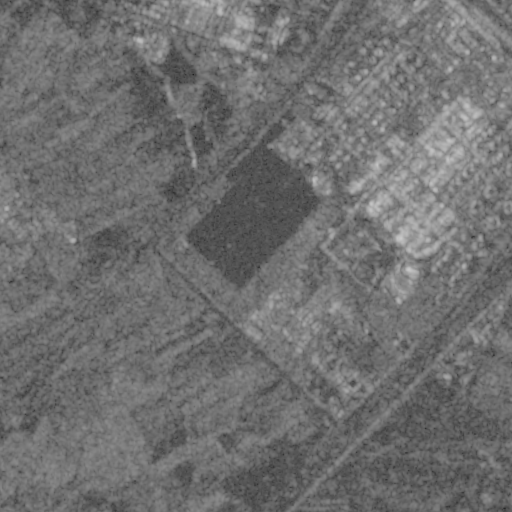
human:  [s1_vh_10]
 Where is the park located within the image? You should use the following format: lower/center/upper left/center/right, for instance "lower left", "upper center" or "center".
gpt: The park is located in the upper right of the image.
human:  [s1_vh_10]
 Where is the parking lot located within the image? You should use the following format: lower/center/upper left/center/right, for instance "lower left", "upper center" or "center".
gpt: The parking lot is located in the upper center of the image.
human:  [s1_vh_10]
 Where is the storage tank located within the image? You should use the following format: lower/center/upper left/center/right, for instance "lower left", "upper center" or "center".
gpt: The storage tank is located in the upper of the image.
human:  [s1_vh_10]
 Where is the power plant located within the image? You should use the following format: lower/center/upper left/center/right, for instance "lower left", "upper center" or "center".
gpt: There is no power plant in the image.

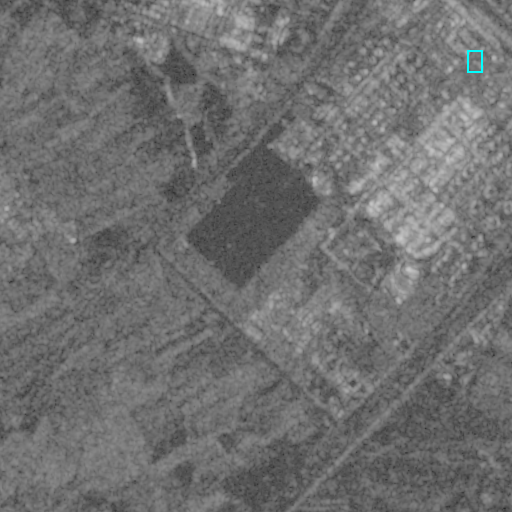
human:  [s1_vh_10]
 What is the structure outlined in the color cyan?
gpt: The structure outlined in cyan is a park.
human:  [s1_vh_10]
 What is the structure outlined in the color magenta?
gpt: There is no magenta outline.